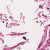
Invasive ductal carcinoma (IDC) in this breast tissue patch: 1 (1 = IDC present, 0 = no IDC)